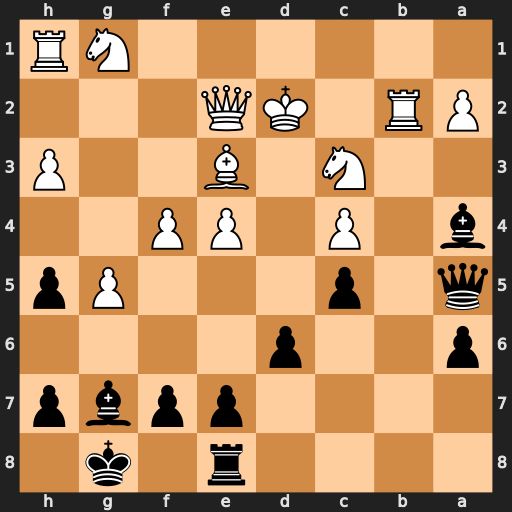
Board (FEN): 4r1k1/4ppbp/p2p4/q1p3Pp/b1P1PP2/2N1B2P/PR1KQ3/6NR
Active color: b
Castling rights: -
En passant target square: -
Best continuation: Qxc3#